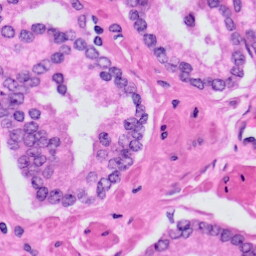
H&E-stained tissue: Prostate